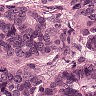
Metastatic tissue present: yes